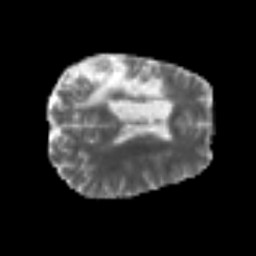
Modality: MD
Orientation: axial
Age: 43
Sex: male
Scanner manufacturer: siemens
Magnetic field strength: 3 T
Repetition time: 6.1 s
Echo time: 0.101 s